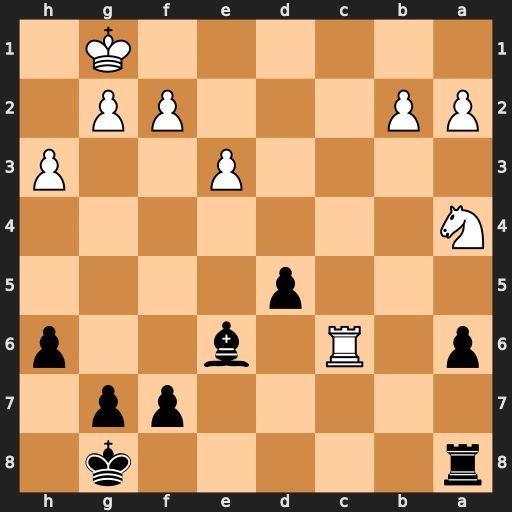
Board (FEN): r5k1/5pp1/p1R1b2p/3p4/N7/4P2P/PP3PP1/6K1
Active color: b
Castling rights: -
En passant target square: -
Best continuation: Bd7 Rc5 Bxa4